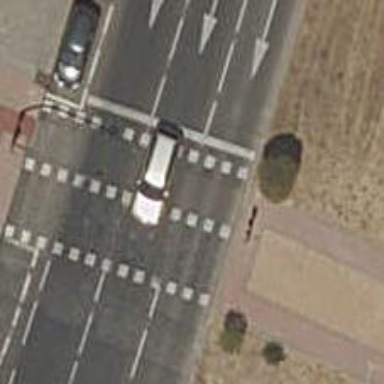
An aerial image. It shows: Road crossing with traffic signals.